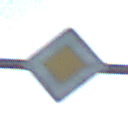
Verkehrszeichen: Vorfahrtsstrasse
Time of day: MorningAfternoon
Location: Outdoor (Suburban)
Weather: PartlyCloudy
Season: NotSpecified
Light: Natural